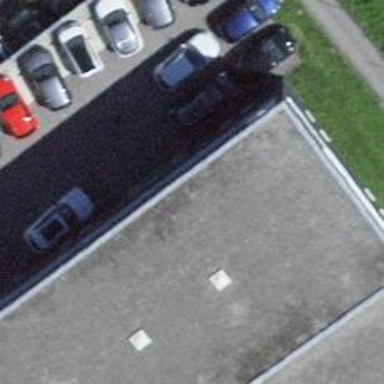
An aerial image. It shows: Shop that sells cars.